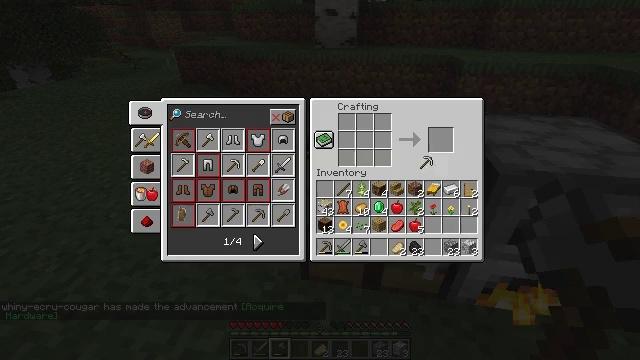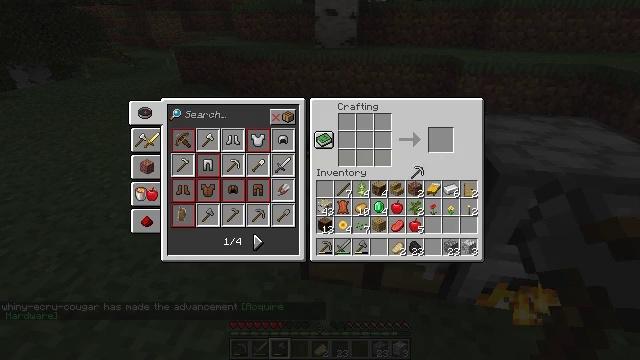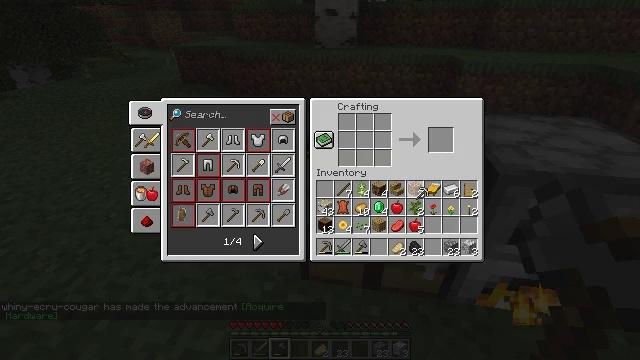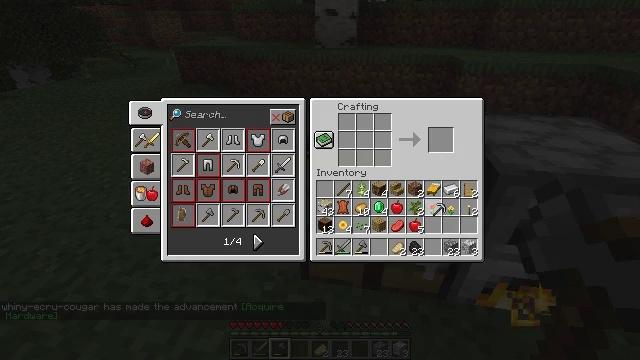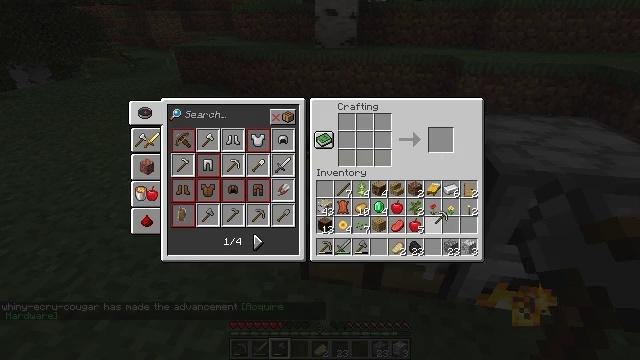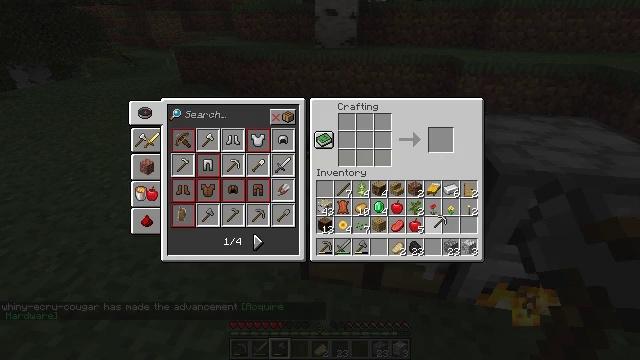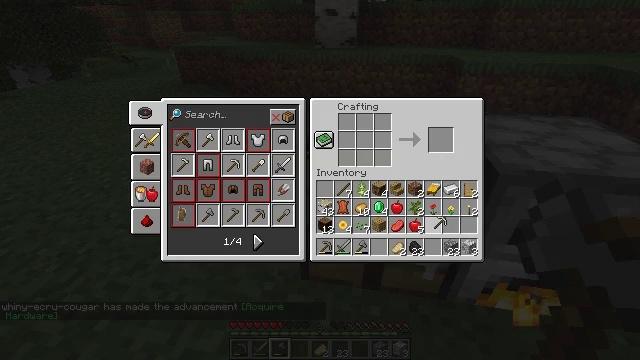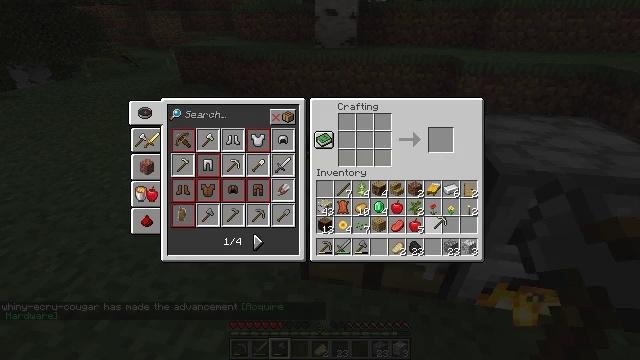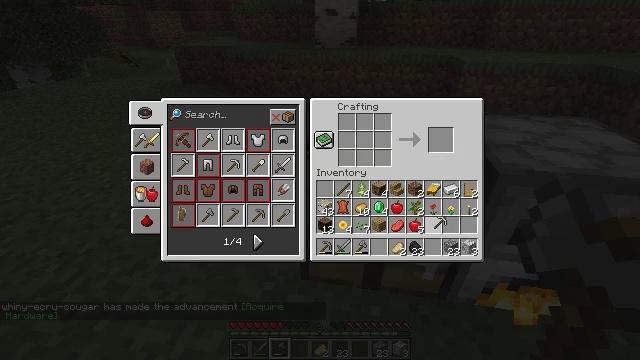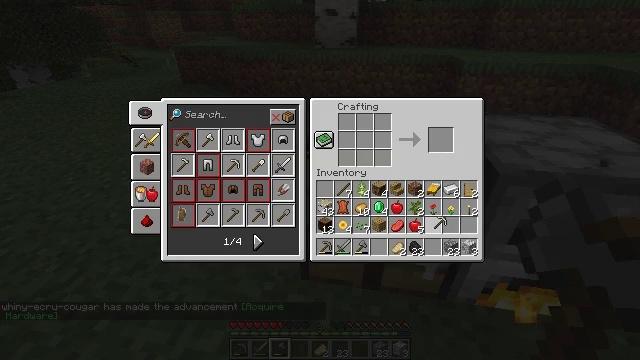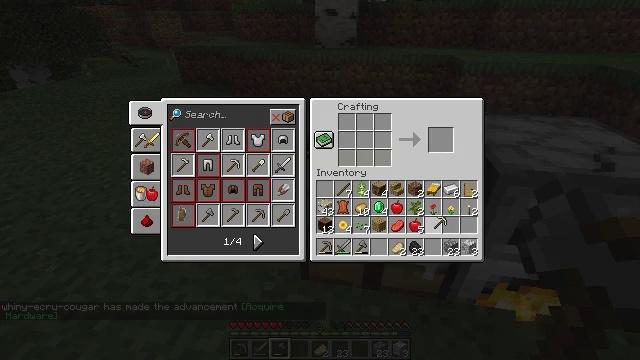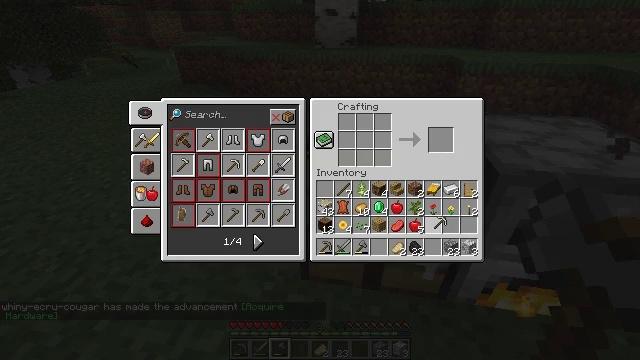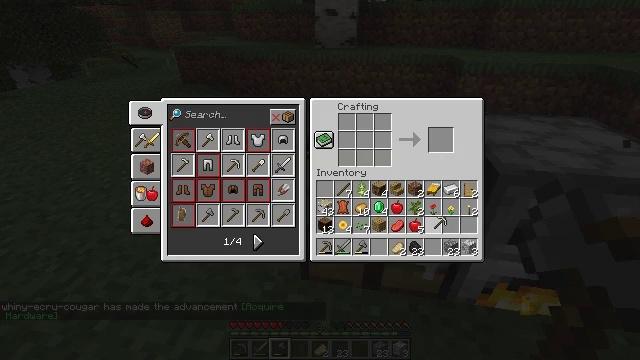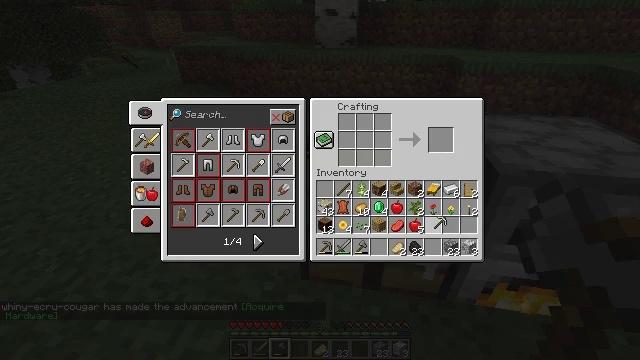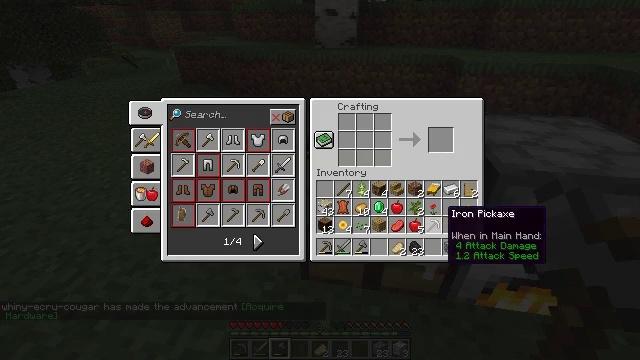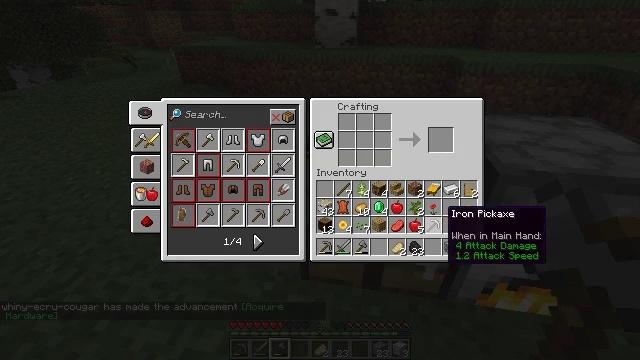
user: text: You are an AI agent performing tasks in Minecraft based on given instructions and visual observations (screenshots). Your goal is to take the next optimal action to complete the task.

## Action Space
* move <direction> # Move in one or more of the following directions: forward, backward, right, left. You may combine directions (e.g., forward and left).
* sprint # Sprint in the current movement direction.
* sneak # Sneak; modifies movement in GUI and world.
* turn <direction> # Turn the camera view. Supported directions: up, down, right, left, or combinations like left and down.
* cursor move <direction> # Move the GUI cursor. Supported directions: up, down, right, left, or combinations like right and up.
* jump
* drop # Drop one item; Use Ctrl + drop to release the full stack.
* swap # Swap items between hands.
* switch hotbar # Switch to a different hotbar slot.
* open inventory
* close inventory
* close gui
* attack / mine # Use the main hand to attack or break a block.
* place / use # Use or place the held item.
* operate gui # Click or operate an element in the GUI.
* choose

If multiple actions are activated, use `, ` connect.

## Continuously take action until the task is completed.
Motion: motion action
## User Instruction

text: Harvest grass block to clear the area.
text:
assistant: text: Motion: cursor move left and down, open gui
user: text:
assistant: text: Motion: cursor move down
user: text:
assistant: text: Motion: cursor move right and down
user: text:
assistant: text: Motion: cursor move down
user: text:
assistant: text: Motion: no_op
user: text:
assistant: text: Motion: no_op
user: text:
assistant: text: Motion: no_op
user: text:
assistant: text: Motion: no_op
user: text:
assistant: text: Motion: no_op
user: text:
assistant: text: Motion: no_op
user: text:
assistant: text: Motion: no_op
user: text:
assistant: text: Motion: operate gui
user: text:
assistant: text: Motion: operate gui
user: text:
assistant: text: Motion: no_op
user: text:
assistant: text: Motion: no_op
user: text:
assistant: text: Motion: no_op
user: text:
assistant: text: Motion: no_op
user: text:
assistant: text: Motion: no_op
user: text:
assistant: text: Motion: no_op
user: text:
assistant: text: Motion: no_op
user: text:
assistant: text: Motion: no_op
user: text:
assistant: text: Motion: no_op
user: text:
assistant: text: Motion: no_op
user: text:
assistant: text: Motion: no_op
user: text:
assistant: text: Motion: cursor move left and up
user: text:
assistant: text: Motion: cursor move left and up
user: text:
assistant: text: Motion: cursor move left
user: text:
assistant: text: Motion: no_op
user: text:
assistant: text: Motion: no_op
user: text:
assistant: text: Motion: no_op